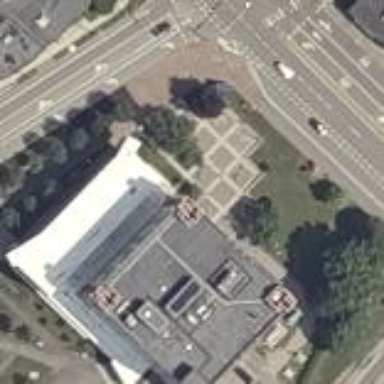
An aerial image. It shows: University building that houses library.